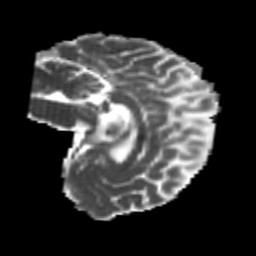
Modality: MD
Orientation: sagittal
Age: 24
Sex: female
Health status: healthy
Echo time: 0.074 s